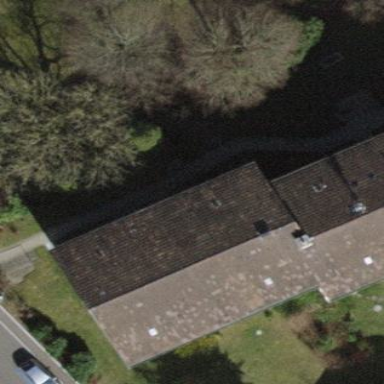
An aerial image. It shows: Building with pitched roof.